Field crop: maize
Growth stage: 2
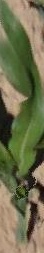
Species: maize